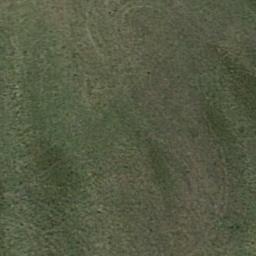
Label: meadow